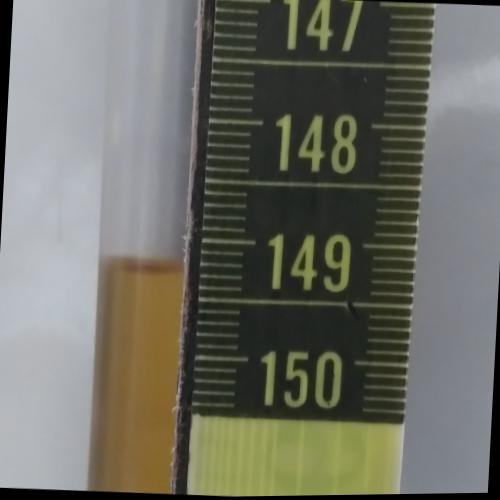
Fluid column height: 149.3 cm